Interaction volume radius: 5 \u00c5
Interaction volume height: 15 \u00c5
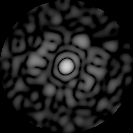
Disorder parameter: 0.8594